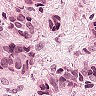
Metastatic tissue present: yes